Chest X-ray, PA view. Patient: 25 years old, sex M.
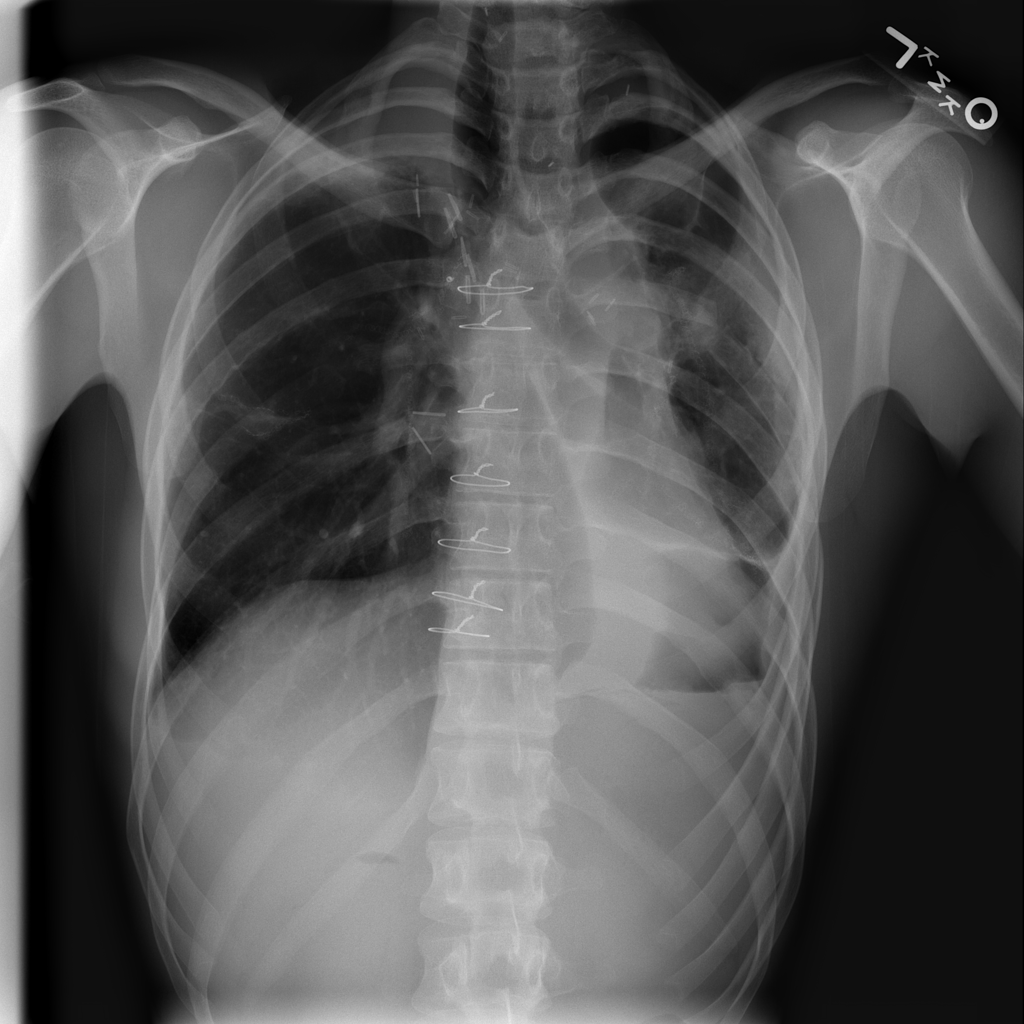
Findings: Fibrosis